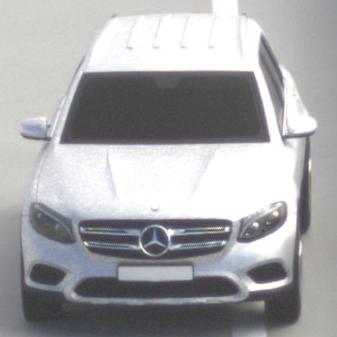
Make: Mercedes-Benz
Model: GLC 250
Detailed model: GLC (253)
Model produced from: 2015/09
Model produced until: 2018/05
Doors: 5
Color: white
Road condition: dry road
Daytime: midday
Contrast: medium contrast